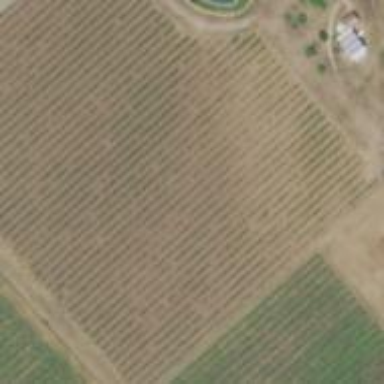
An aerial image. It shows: Vineyard with wine grapes as the crop.